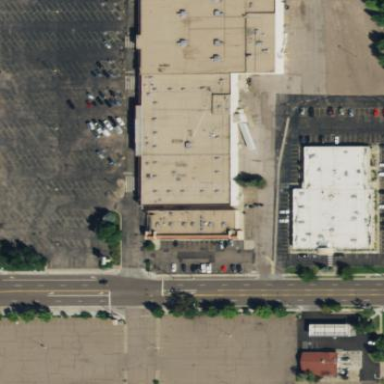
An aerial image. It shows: Building.